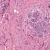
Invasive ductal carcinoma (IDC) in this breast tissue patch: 1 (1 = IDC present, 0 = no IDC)